Interaction volume radius: 5 \u00c5
Interaction volume height: 25 \u00c5
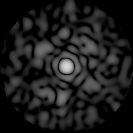
Disorder parameter: 0.8675